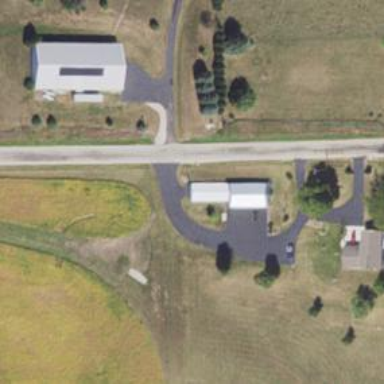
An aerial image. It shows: Driveway.